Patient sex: F
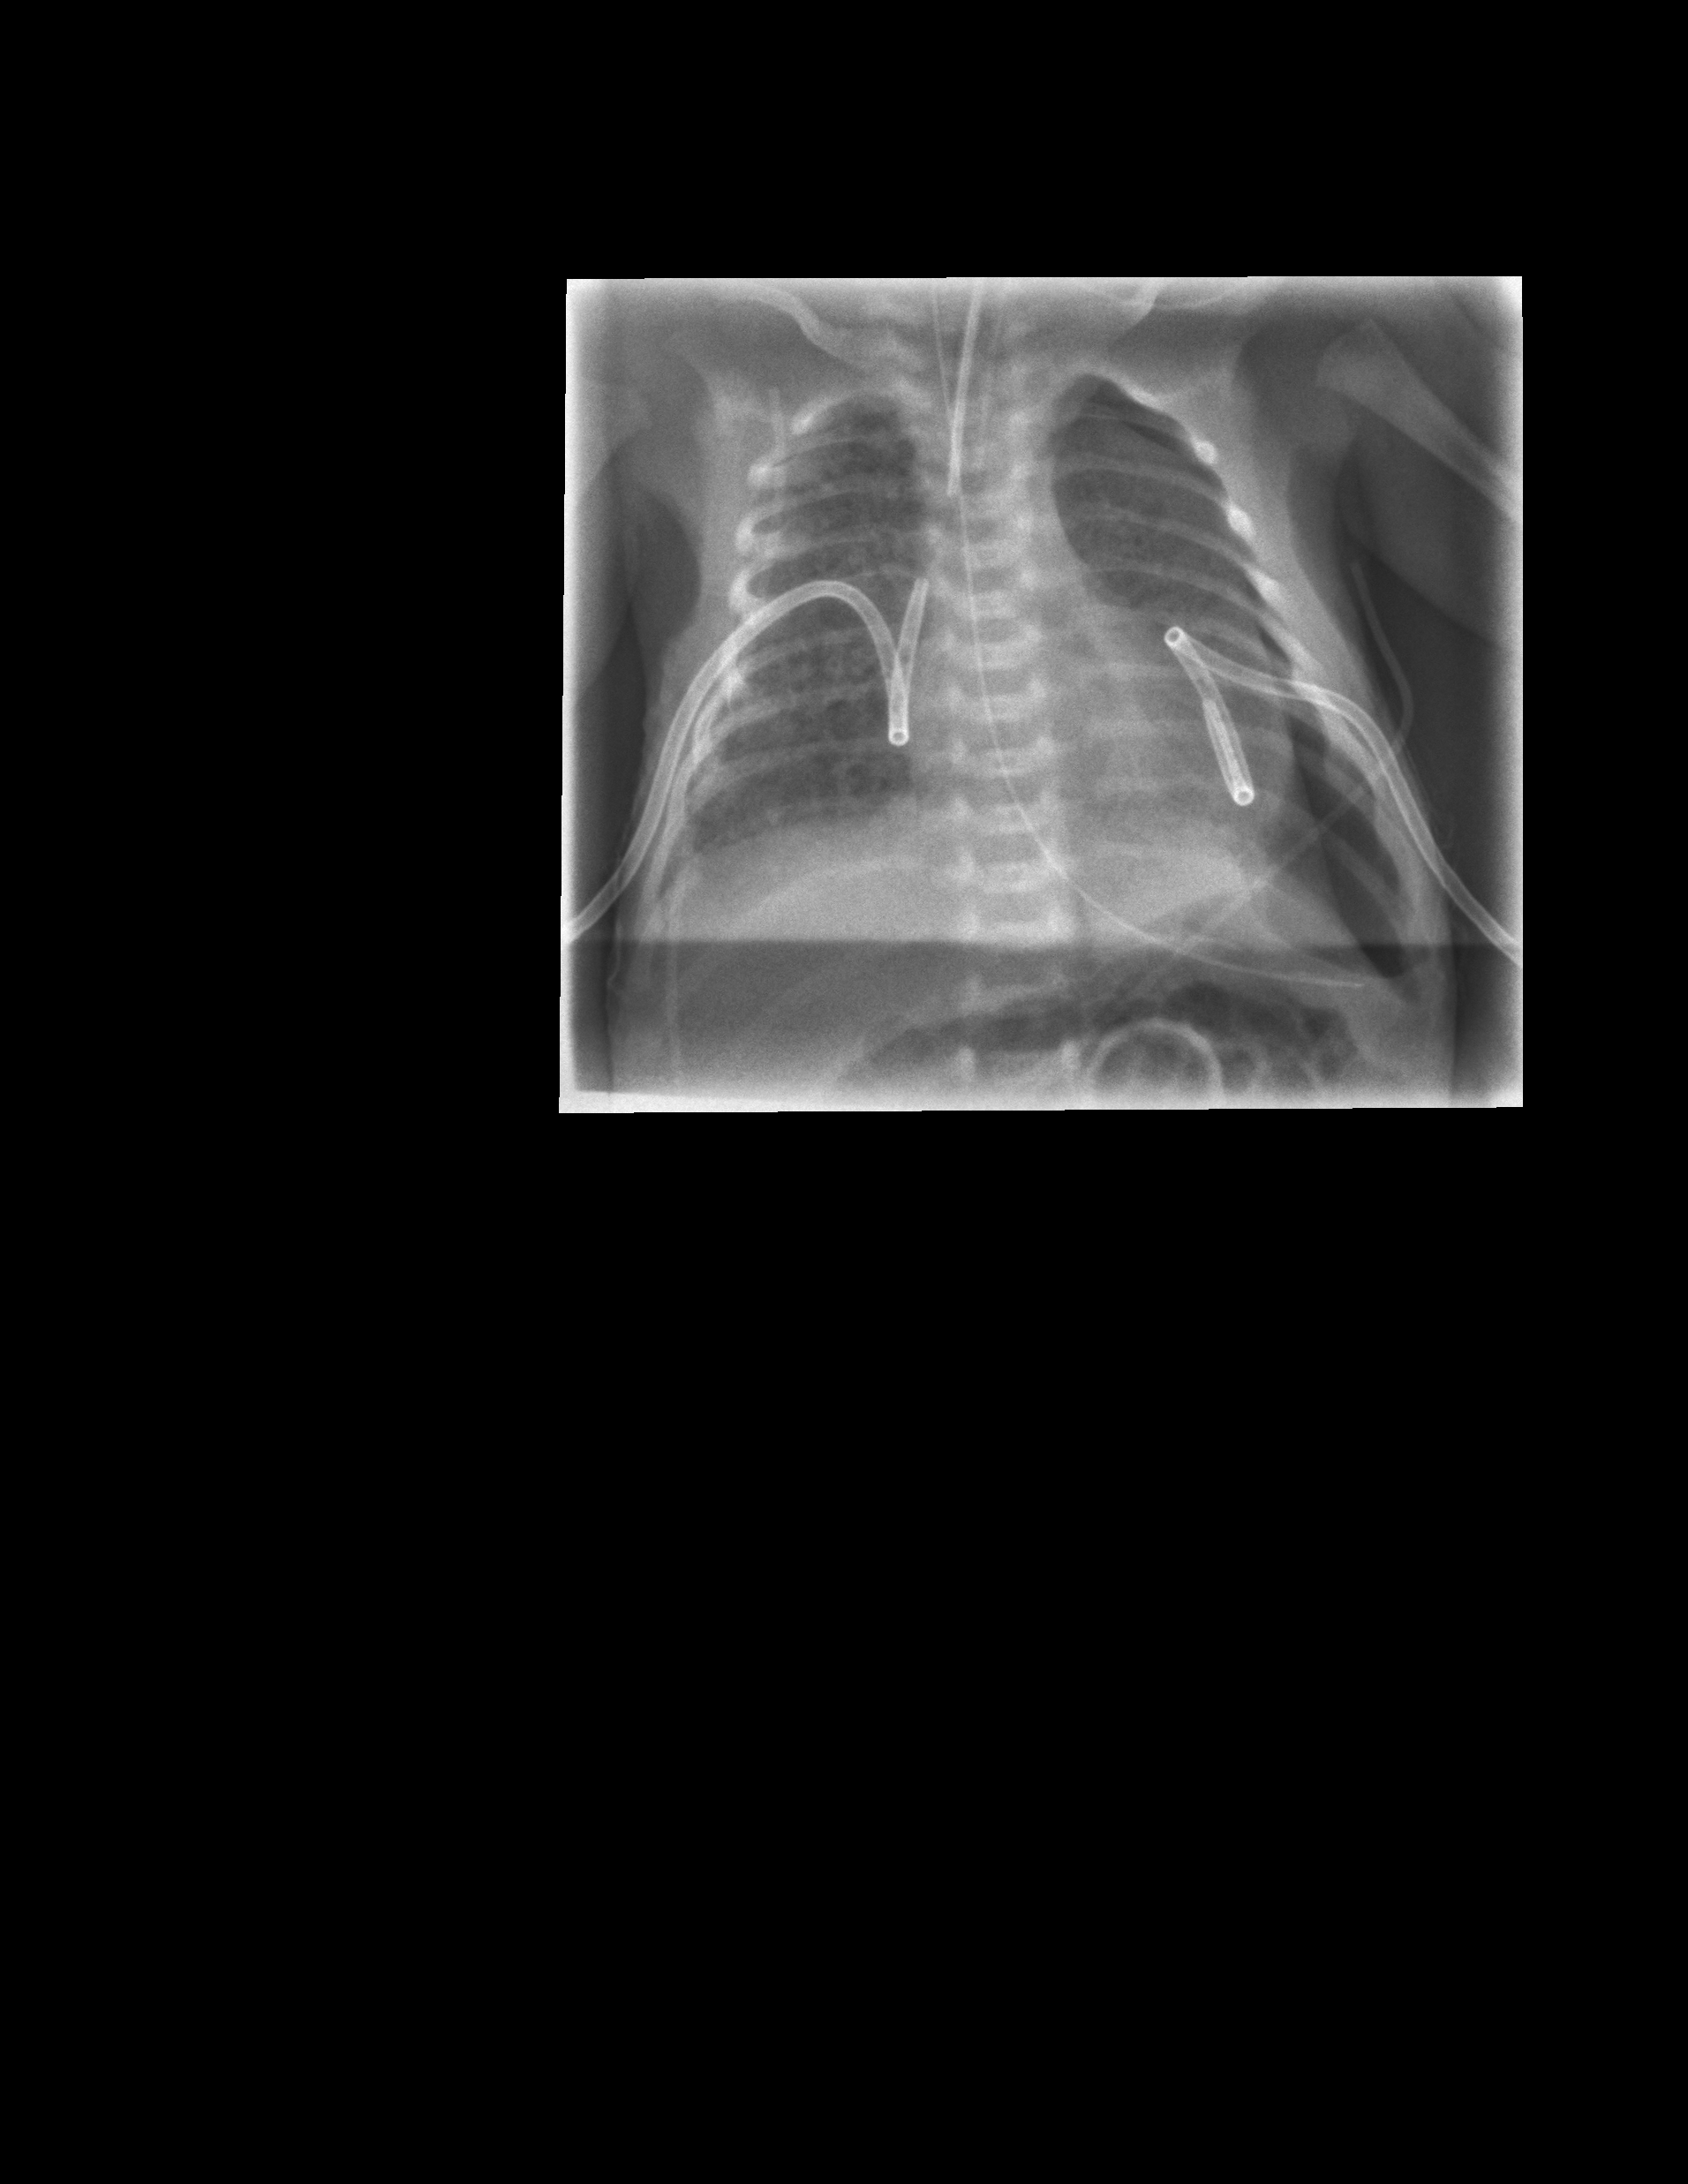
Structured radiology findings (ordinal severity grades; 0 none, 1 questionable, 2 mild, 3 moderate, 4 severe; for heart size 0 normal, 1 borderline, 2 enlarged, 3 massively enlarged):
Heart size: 1
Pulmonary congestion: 2
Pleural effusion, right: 0
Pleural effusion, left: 0
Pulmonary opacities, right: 0
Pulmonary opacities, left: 2
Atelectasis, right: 2
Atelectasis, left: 2